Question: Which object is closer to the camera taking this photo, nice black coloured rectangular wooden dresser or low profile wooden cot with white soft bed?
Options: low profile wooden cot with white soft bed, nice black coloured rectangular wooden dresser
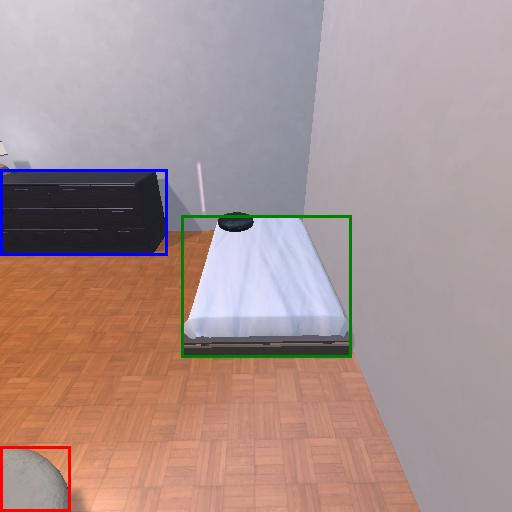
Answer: low profile wooden cot with white soft bed